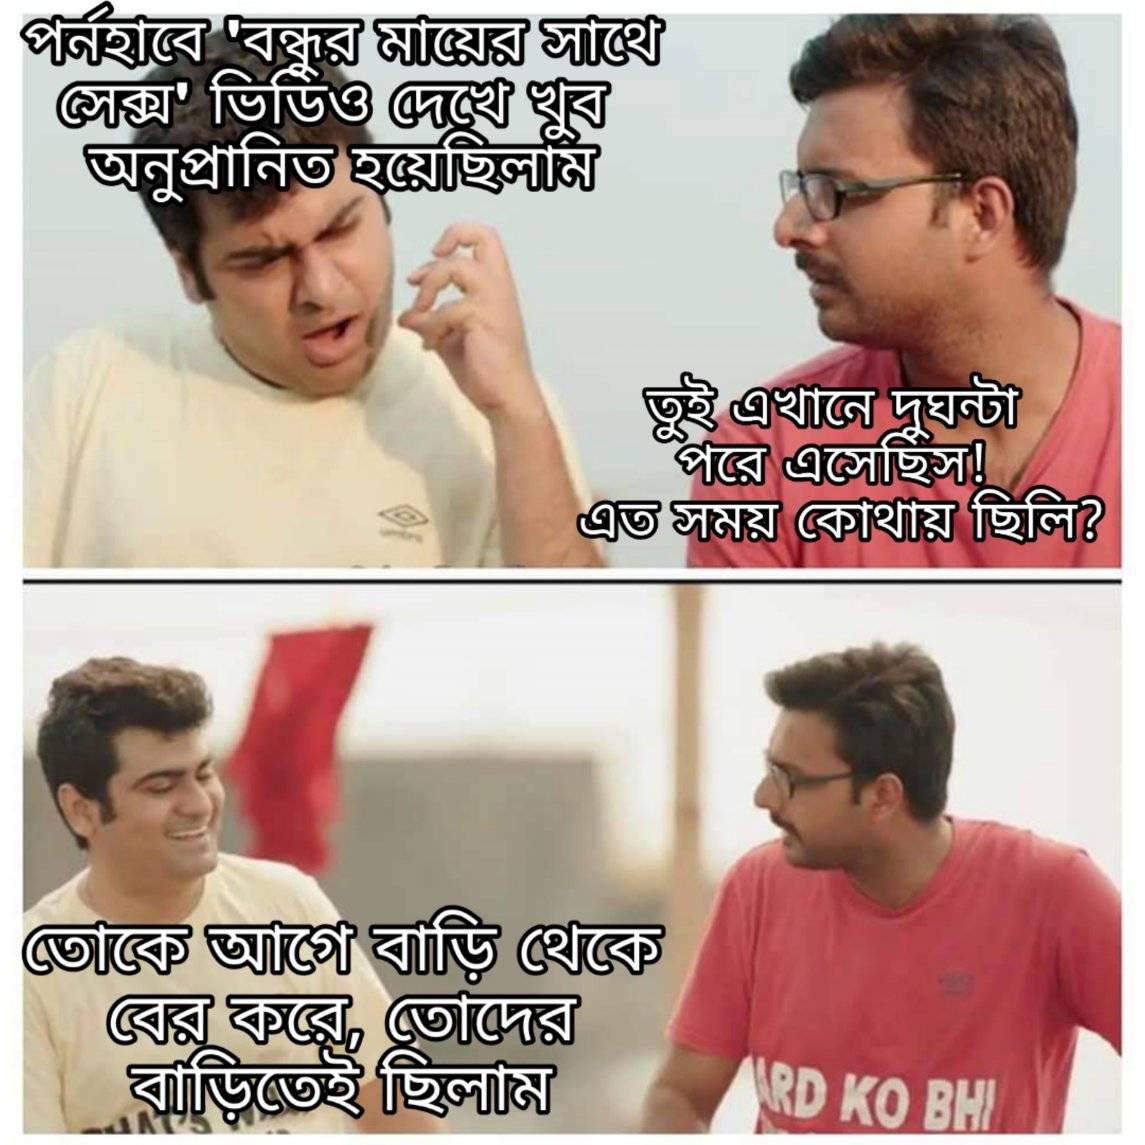
Caption:   পর্নহাবে ' বন্ধুর মায়ের সাথে সেক্স ' ভিডিও দেখে খুব অনুপ্রানিত হয়েছিলাম    তুই এখানে দুঘন্টা পরে এসেছিস !   এত সময় কোথায় ছিলি ?      তোকে আগে বাড়ি থেকে বের করে , তোদের বাড়িতেই ছিলাম
Label: hate